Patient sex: M
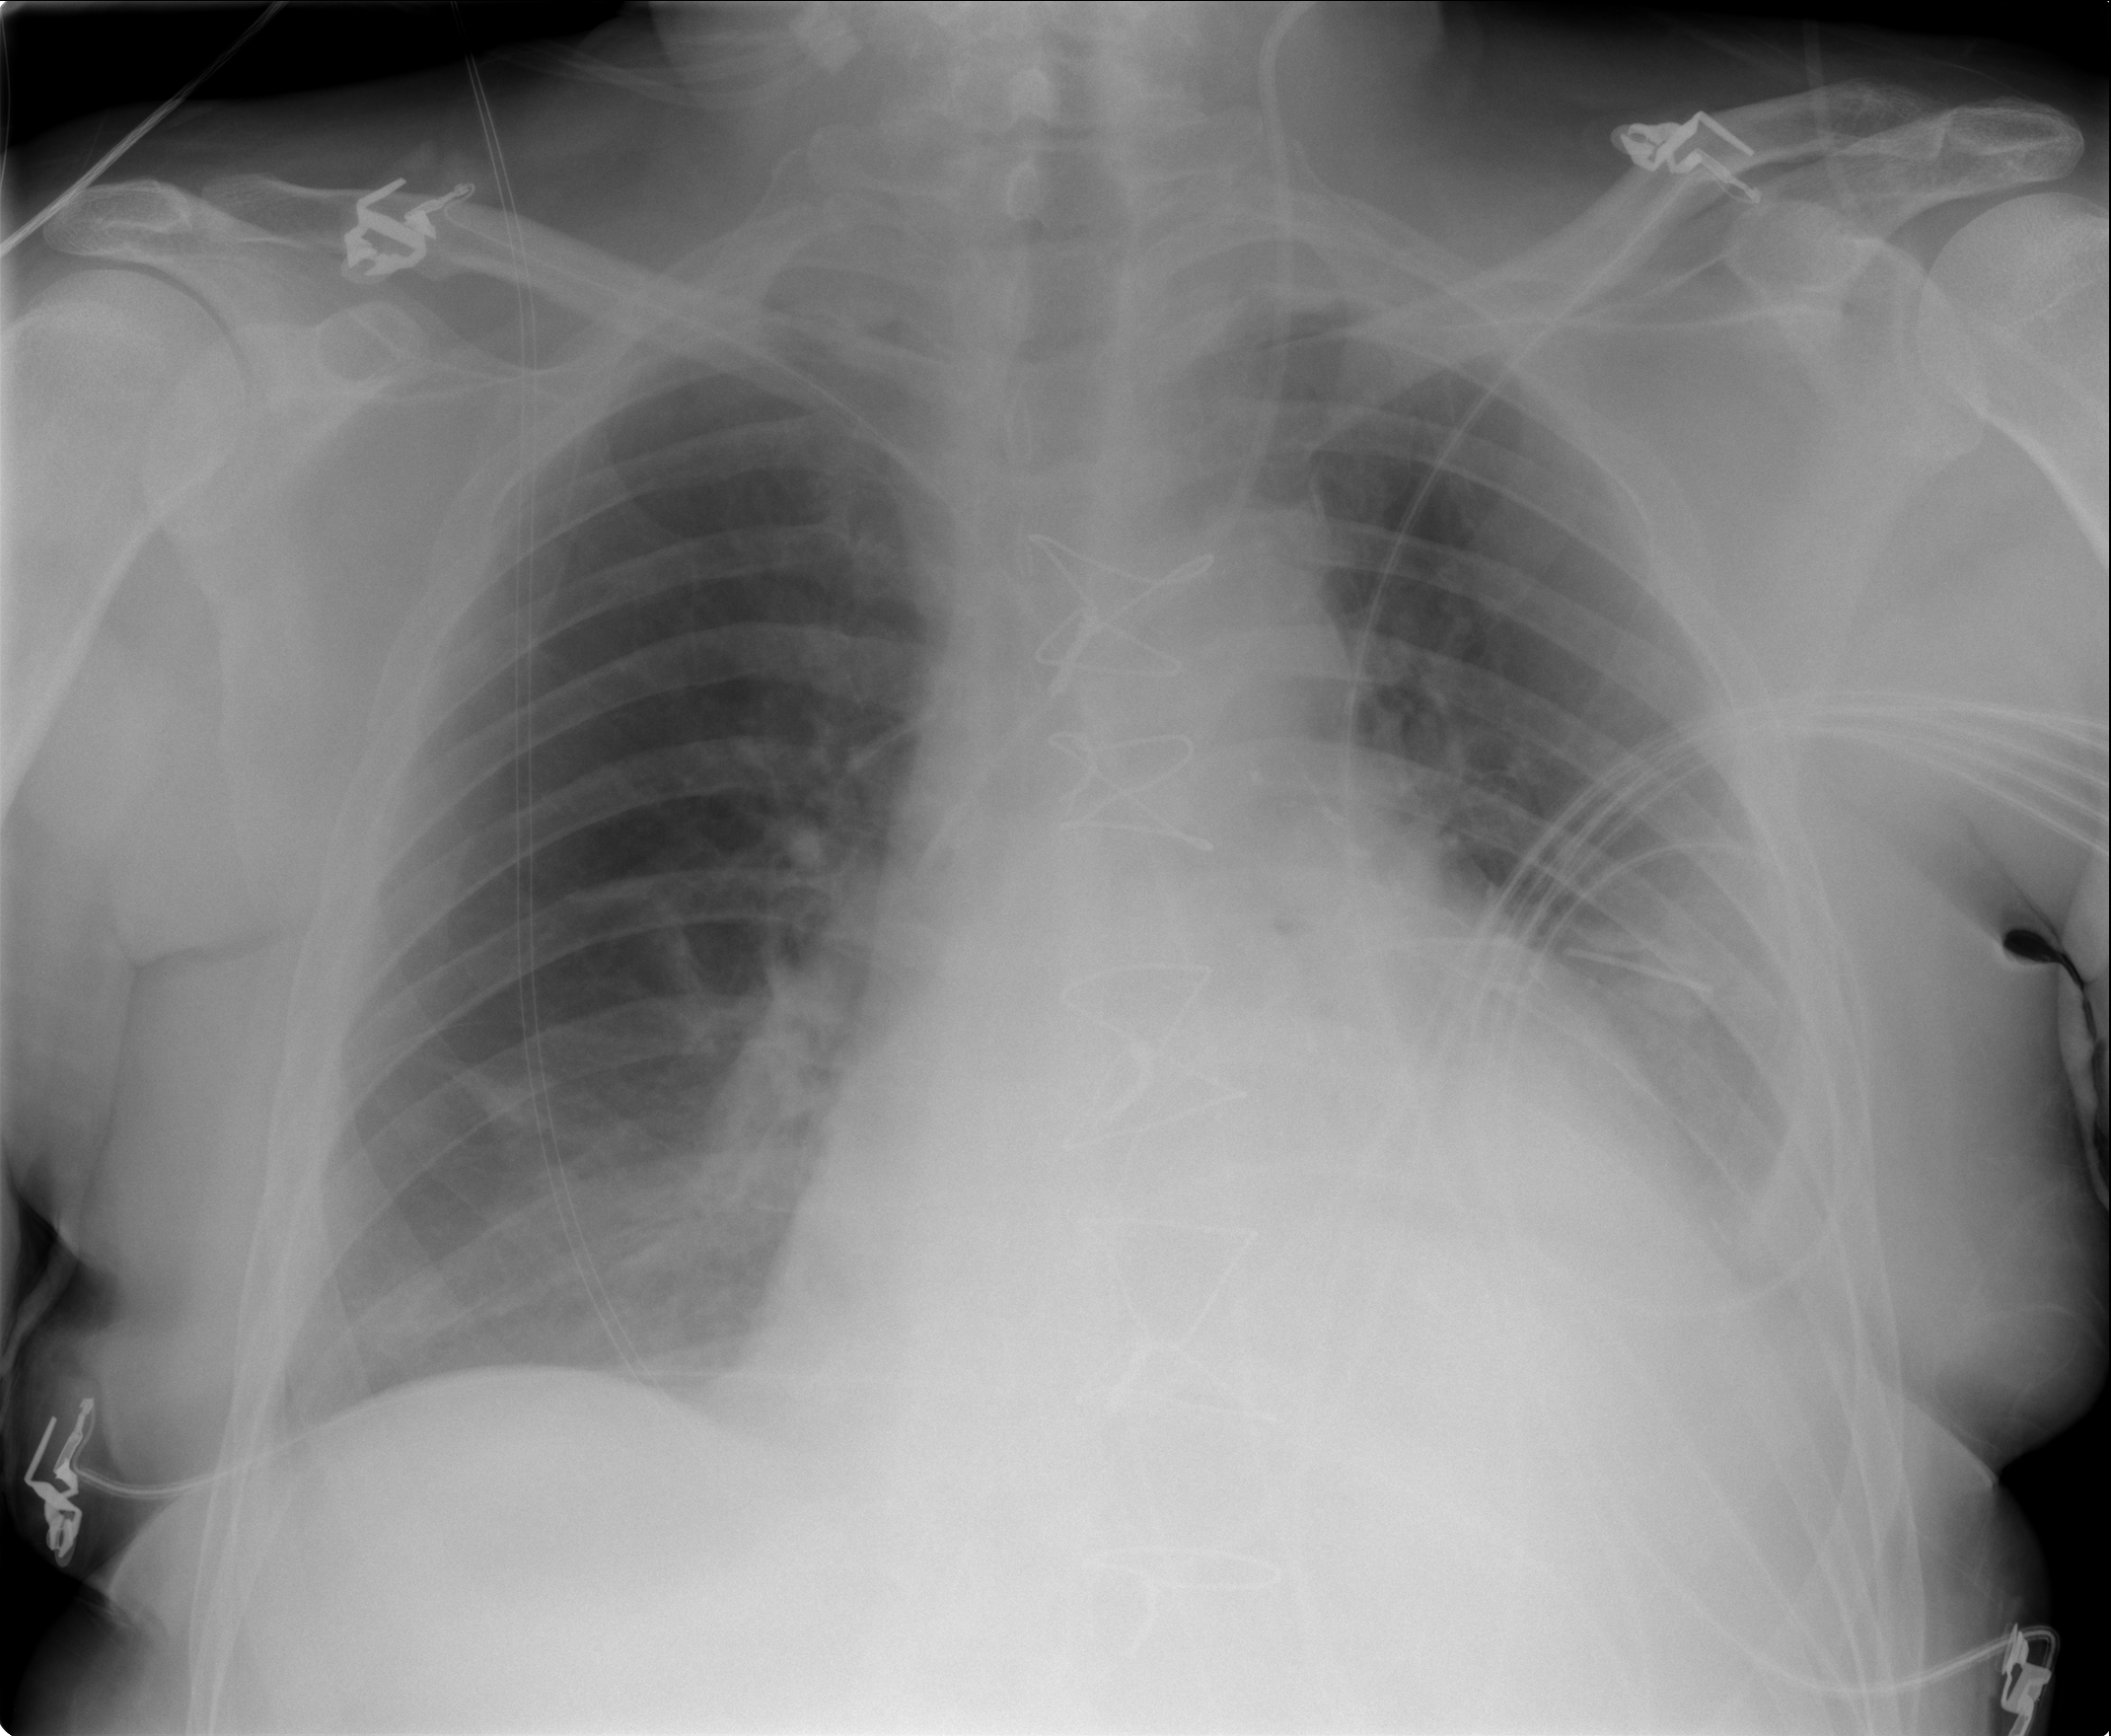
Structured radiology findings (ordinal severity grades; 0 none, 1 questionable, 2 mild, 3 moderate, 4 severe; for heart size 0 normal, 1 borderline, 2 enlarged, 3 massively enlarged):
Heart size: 2
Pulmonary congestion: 0
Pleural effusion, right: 0
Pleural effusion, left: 2
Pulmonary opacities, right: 0
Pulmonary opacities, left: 0
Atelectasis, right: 0
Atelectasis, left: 2